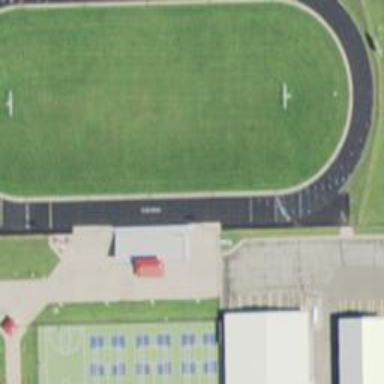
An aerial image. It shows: Paved track for athletics and running on leisure land.